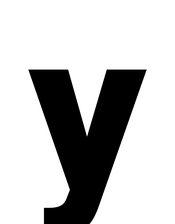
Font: Roboto_Black